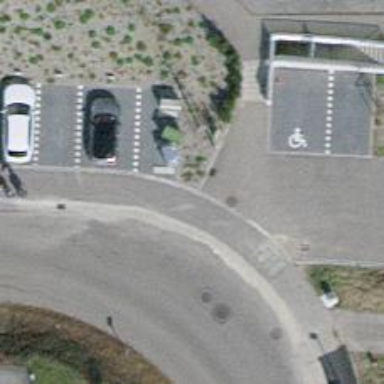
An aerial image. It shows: Road with steps.